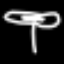
Label: mushroom